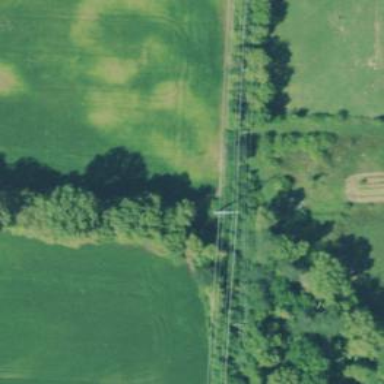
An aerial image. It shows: Power tower.